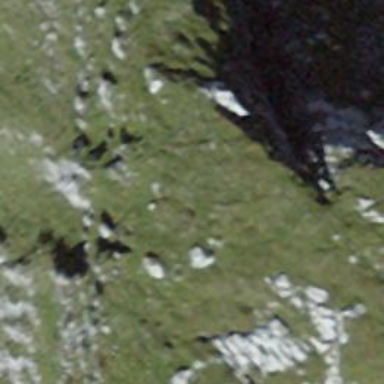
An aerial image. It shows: Cliff in nature.